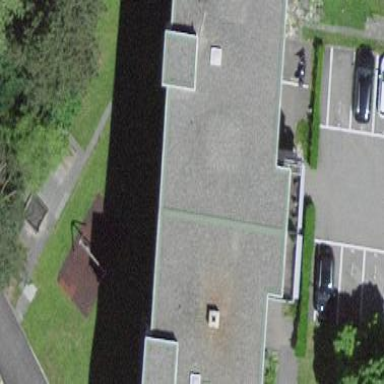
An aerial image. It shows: Apartment building with flat roof.